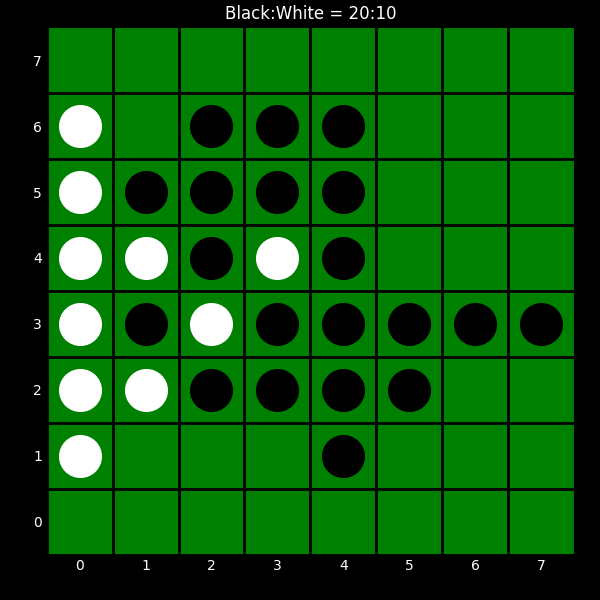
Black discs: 20
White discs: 10